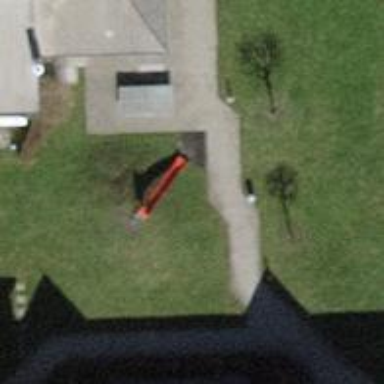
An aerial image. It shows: Playground featuring slide.